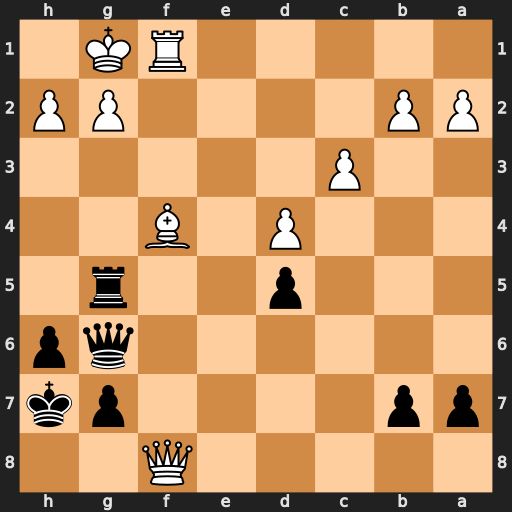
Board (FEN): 5Q2/pp4pk/6qp/3p2r1/3P1B2/2P5/PP4PP/5RK1
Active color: b
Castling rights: -
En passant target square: -
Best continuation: Rxg2+ Kh1 Qe4 Qf5+ Qxf5